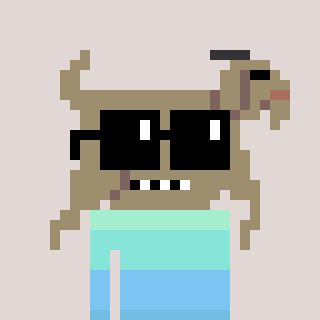
a pixel art character with square black sunglasses, a goat-shaped head and a gold-colored body on a warm background